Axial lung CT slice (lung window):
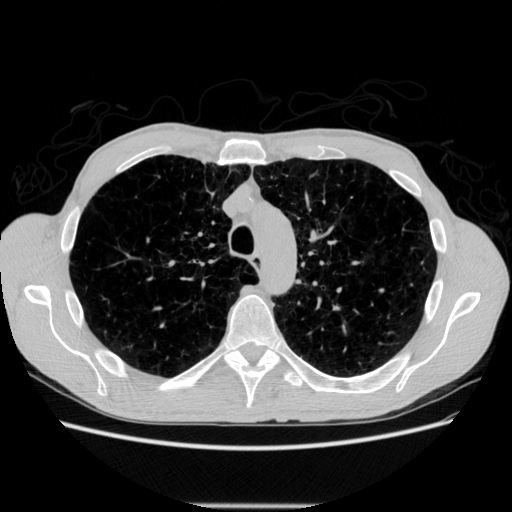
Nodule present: no